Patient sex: M
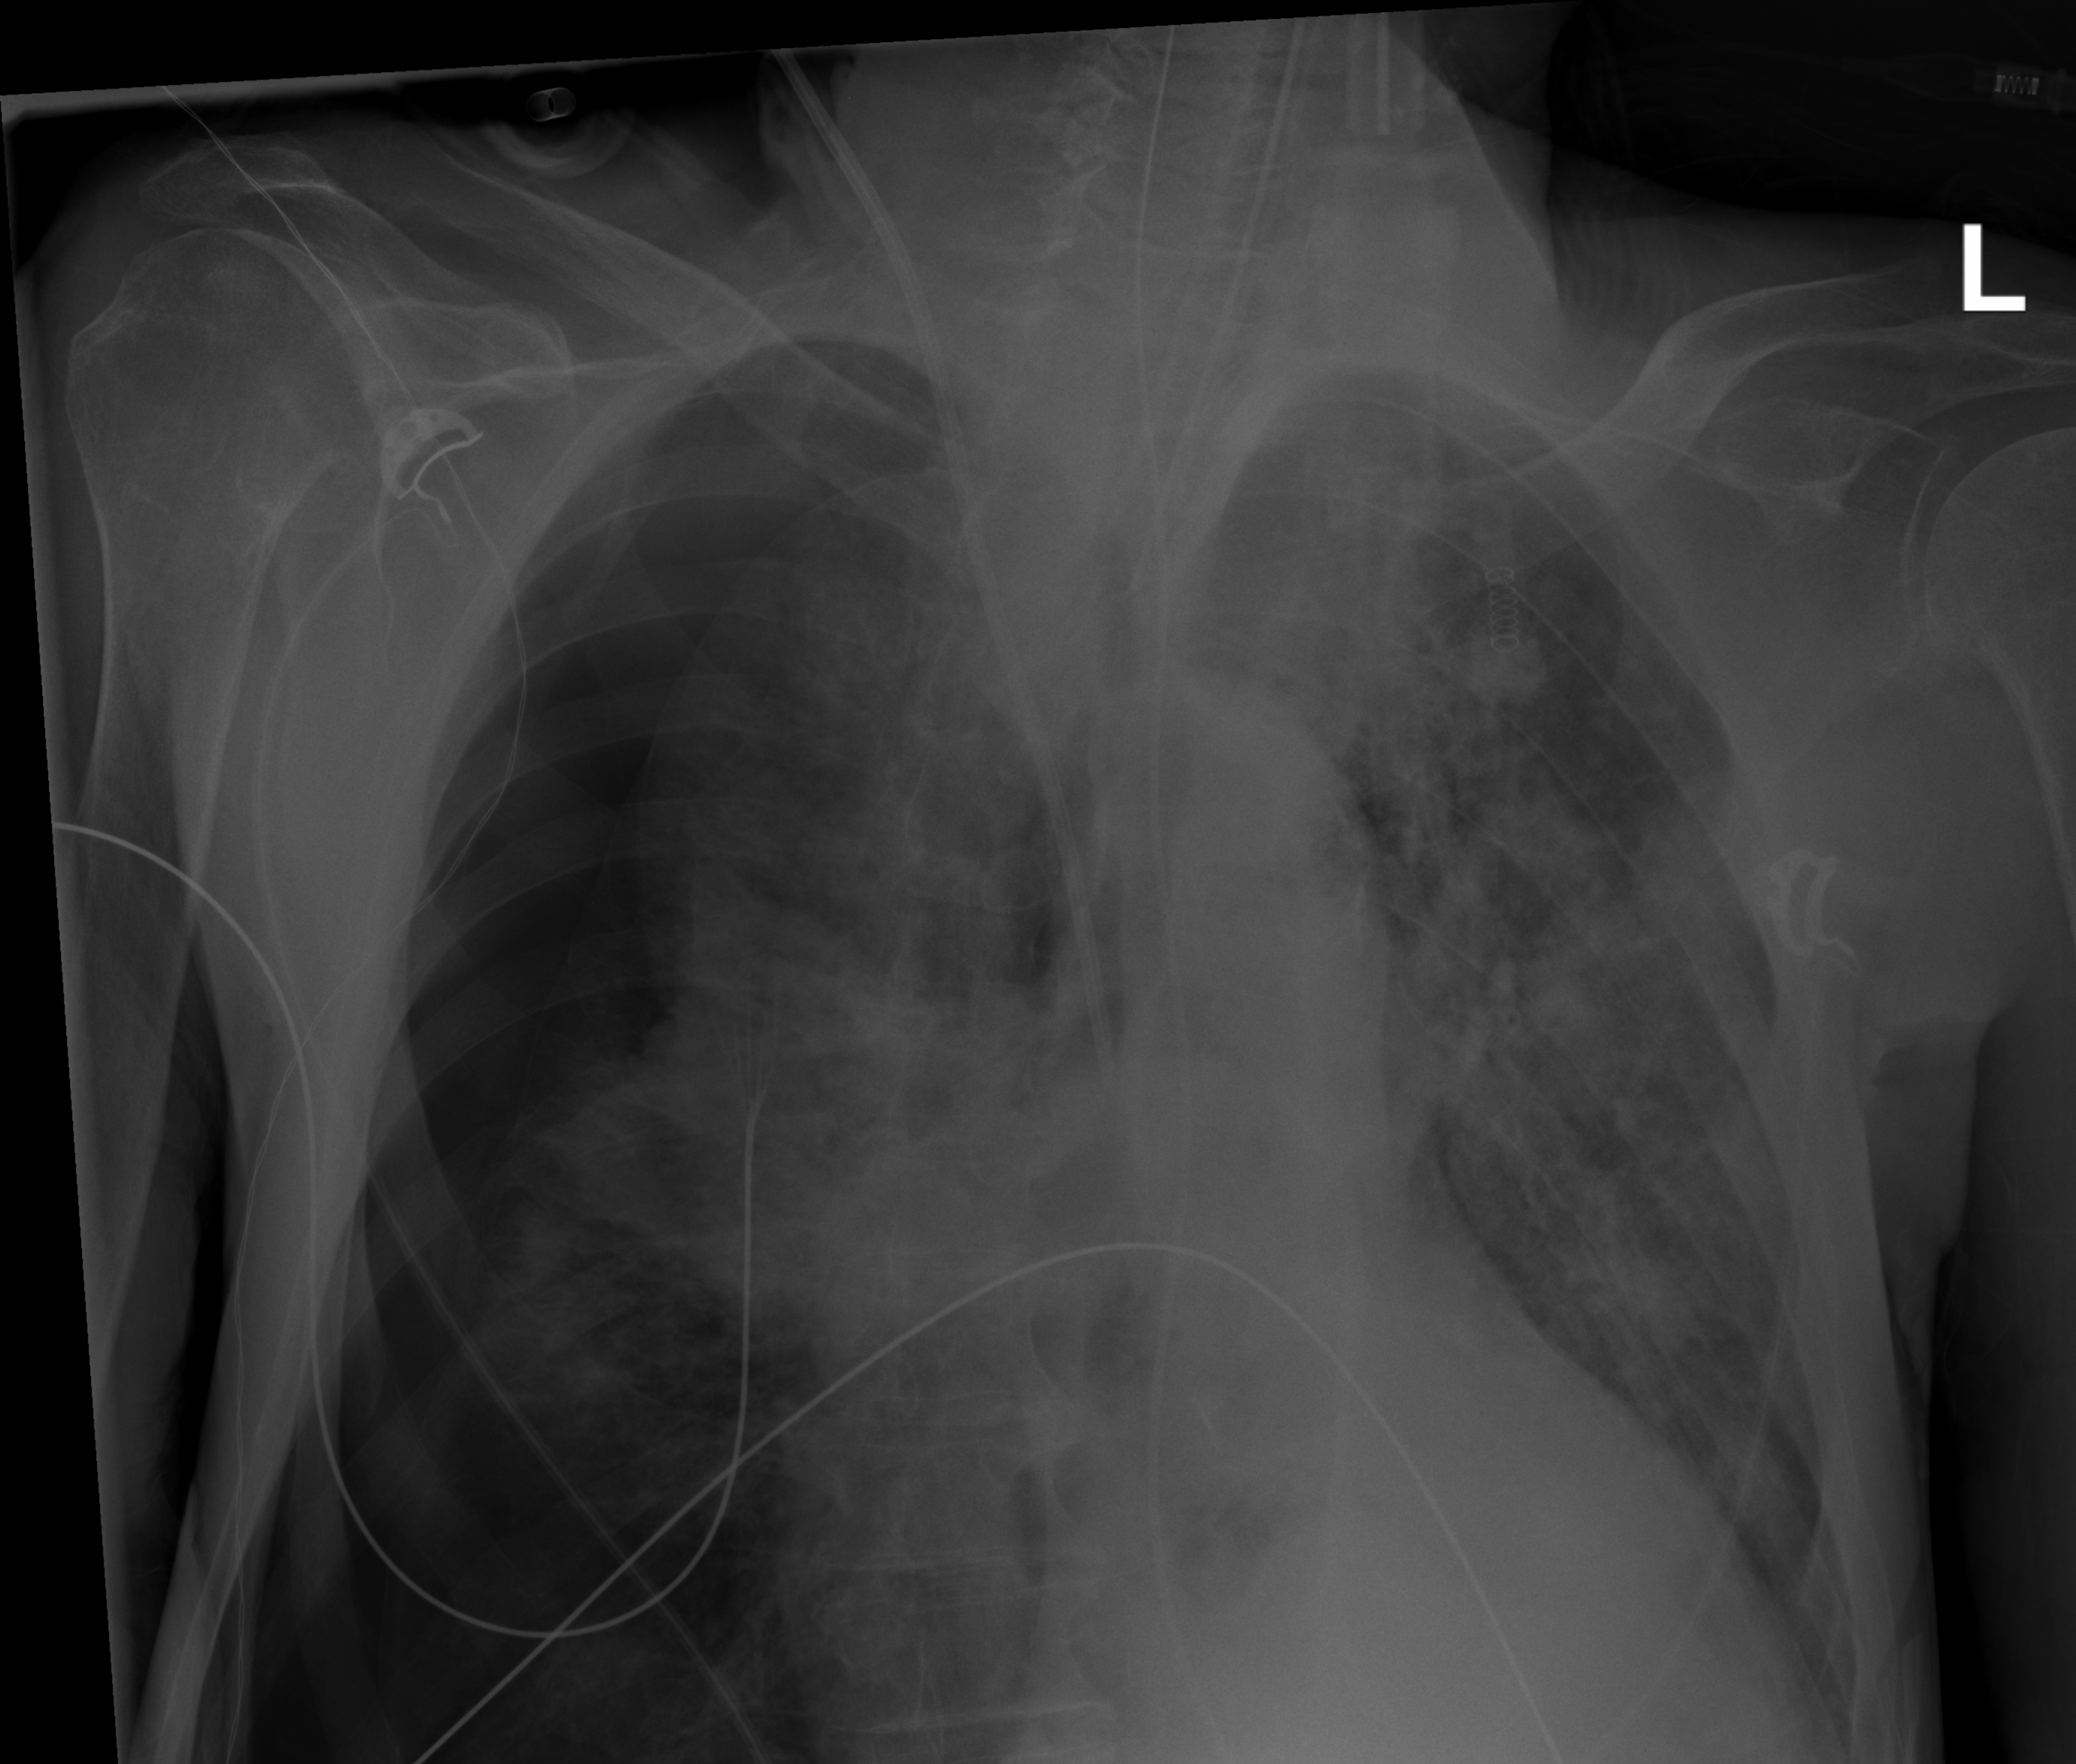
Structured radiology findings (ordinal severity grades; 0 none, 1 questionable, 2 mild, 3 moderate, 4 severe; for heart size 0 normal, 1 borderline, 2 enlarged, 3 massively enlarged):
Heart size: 0
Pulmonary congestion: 0
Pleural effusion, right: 0
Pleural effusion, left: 0
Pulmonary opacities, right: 0
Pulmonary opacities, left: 3
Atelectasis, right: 0
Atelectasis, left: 2